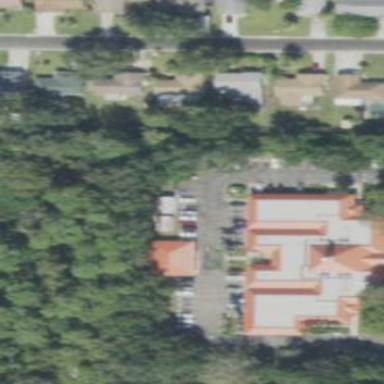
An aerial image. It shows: Building.